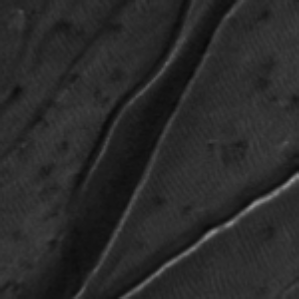
Label: frost